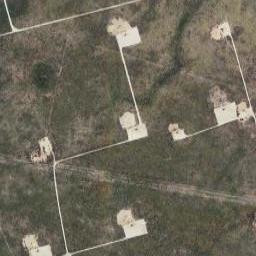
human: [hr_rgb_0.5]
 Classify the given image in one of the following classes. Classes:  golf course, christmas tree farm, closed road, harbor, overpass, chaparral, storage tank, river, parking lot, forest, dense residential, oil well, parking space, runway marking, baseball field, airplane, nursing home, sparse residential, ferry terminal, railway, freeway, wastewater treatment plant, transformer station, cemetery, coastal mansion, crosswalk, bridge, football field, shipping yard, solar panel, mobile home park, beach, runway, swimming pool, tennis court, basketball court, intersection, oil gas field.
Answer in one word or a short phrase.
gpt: oil gas field